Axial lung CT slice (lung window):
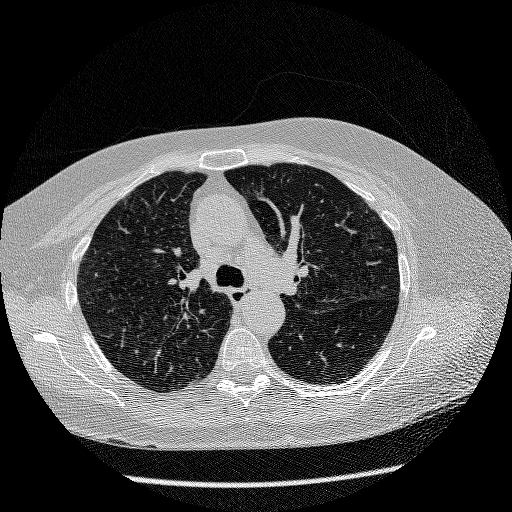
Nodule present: no